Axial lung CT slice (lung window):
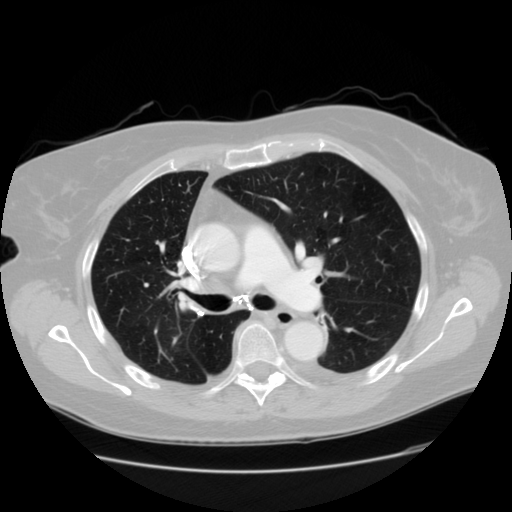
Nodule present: no